Field crop: tomato
Growth stage: 1
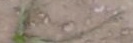
Species: cyperus